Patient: sex F, age 65
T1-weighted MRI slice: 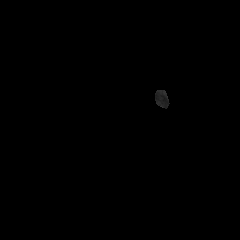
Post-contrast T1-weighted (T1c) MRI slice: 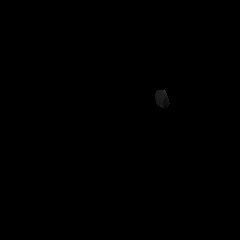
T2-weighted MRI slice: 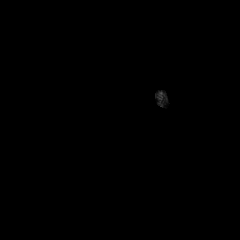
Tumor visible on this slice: no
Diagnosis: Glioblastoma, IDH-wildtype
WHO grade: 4